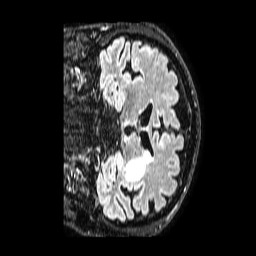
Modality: FLAIR
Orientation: coronal
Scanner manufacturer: philips
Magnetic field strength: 1.5 T
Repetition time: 4.8 s
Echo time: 0.3 s